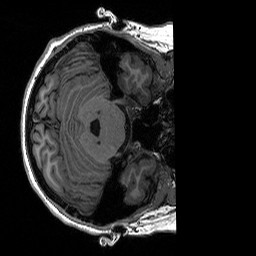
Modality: T1w
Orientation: axial
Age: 20
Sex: female
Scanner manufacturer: siemens
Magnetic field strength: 3 T
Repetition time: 2.53 s
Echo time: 0.0033 s